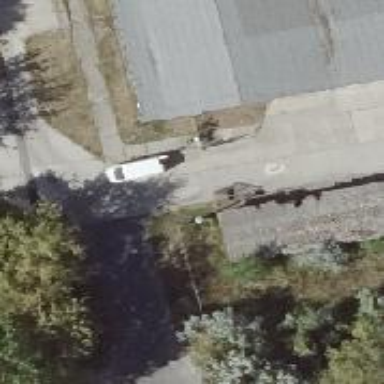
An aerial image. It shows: Concrete driveway made of plates.